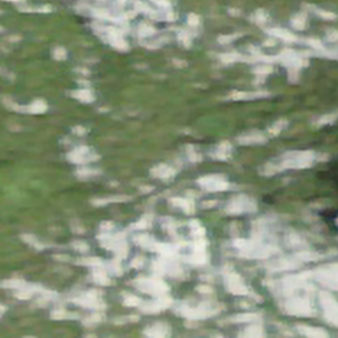
Label: other